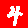
Digit: 4